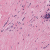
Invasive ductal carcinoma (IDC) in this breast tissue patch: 0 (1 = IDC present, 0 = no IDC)